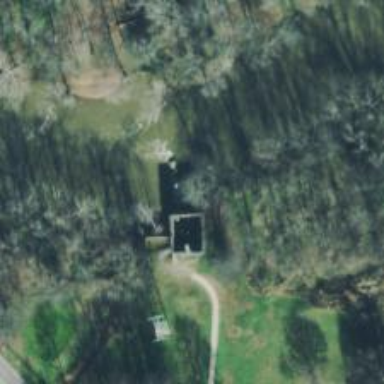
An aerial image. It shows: Watermill with historic significance.